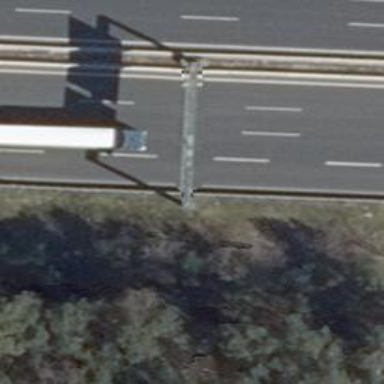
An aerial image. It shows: Gantry structure.